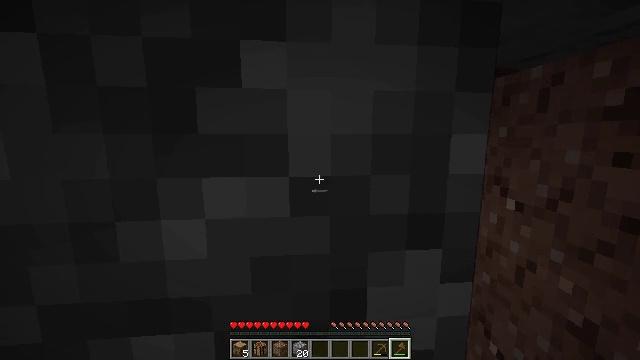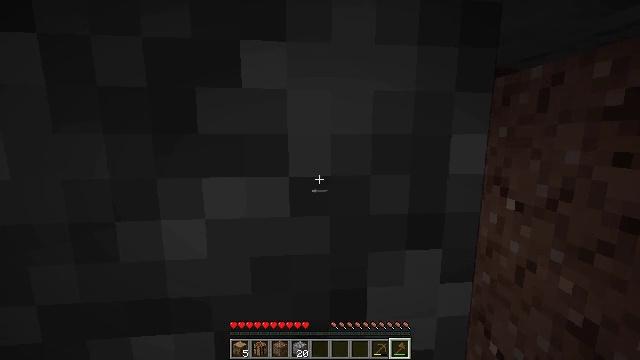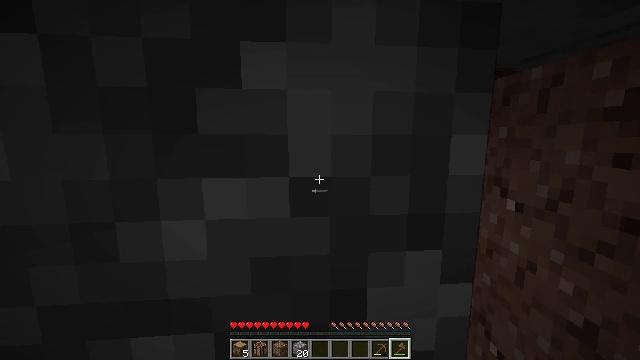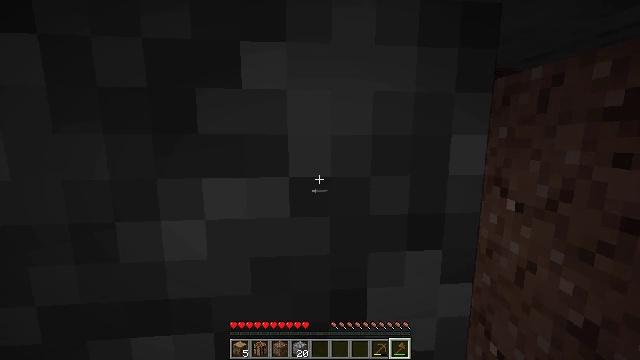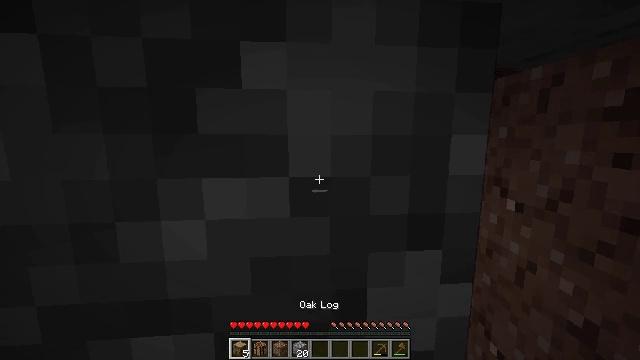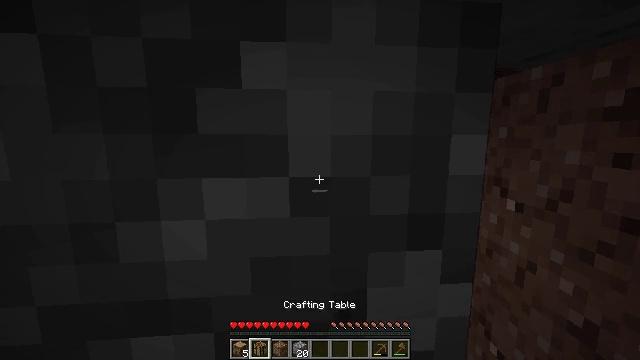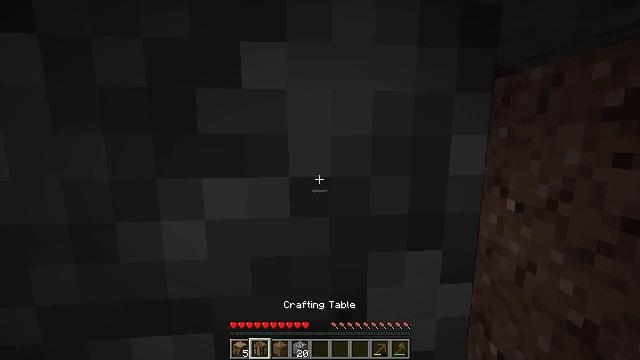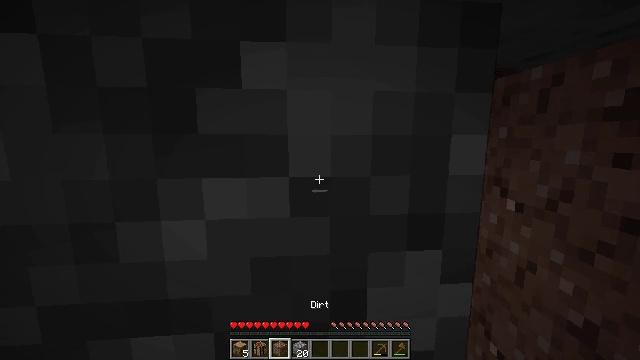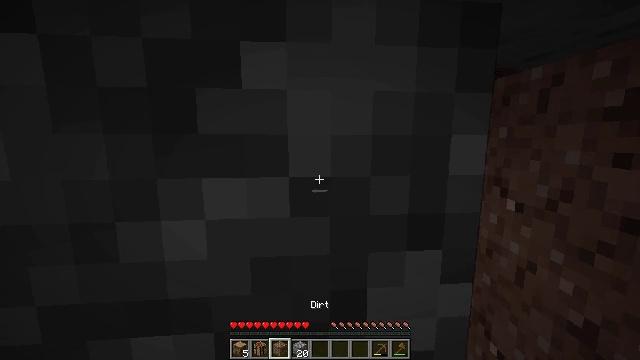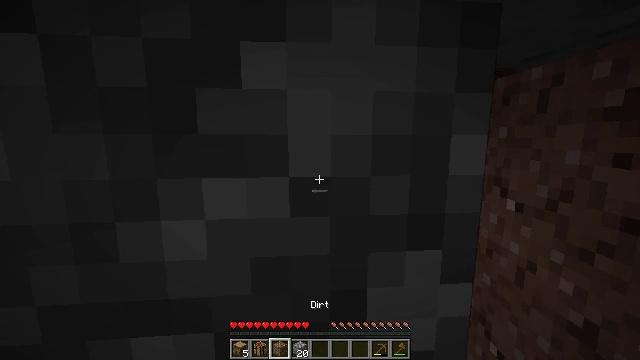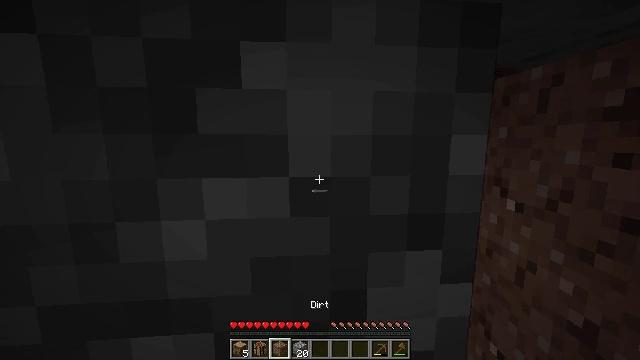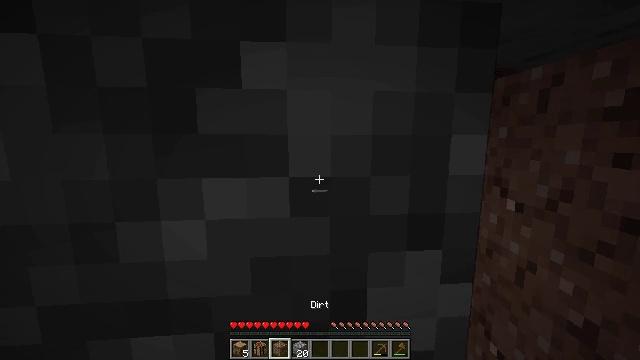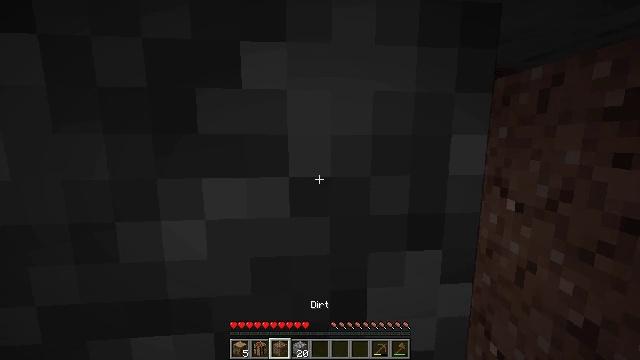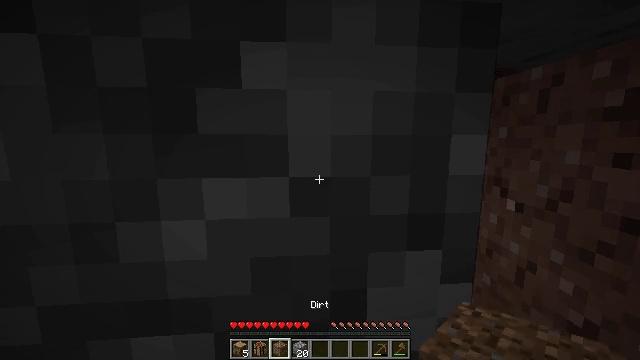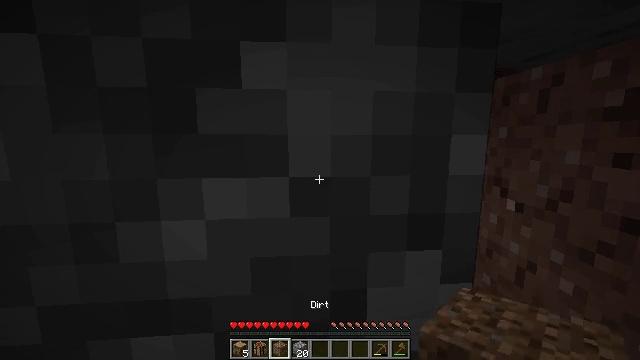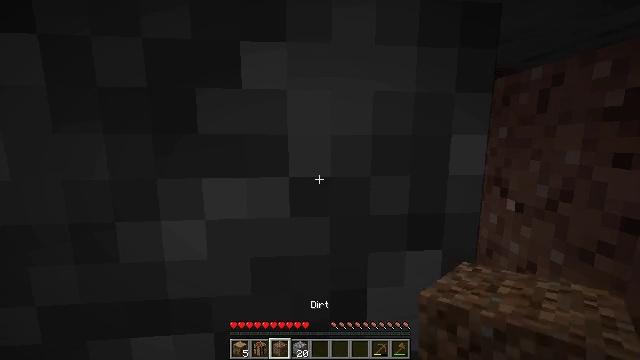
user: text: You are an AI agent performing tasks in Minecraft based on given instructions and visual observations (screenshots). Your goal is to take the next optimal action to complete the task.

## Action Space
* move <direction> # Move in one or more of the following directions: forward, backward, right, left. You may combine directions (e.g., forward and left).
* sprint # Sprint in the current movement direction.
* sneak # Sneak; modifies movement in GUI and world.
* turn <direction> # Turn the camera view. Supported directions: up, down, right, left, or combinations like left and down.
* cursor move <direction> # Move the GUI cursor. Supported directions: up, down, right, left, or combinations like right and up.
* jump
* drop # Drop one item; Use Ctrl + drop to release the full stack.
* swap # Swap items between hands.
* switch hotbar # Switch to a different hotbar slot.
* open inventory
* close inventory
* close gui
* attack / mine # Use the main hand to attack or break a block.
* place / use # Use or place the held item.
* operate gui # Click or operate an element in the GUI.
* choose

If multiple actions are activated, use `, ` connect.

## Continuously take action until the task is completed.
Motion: motion action
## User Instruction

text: Digging the cobblestone underground.
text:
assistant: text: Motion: no_op
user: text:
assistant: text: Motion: no_op
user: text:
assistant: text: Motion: no_op
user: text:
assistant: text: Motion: no_op
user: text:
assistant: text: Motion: no_op
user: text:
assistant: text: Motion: no_op
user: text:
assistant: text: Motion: no_op
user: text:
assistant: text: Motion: no_op
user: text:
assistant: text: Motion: no_op
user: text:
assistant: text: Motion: no_op
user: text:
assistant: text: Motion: no_op
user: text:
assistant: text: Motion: no_op
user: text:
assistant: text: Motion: no_op
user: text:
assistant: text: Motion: no_op
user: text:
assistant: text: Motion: no_op
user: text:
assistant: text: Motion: no_op
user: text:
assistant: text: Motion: no_op
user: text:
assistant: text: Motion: no_op
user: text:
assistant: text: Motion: no_op
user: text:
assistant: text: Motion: no_op
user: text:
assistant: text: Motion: no_op
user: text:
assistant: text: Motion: no_op
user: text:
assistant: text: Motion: no_op
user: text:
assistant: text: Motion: no_op
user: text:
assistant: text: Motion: no_op
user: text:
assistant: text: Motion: no_op
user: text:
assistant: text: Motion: no_op
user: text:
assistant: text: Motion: no_op
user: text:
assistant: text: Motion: no_op
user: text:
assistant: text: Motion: no_op